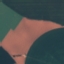
Land use / land cover class: AnnualCrop